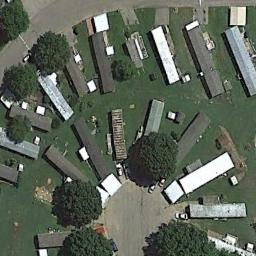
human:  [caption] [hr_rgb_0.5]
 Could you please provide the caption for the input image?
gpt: There are four rows of white mobile homes and a U-shaped path .

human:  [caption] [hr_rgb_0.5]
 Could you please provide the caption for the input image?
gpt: The mobile home park is on the grass next to the road .

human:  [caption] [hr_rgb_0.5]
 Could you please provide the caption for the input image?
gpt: Many buildings of different shapes are in mobile home parks .

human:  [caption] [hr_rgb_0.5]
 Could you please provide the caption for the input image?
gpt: The mobile home park has some neatly arranged mobile homes and trees on the grass .

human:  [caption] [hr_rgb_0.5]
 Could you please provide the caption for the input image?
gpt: There are some black buildings and white buildings in the mobile home park .